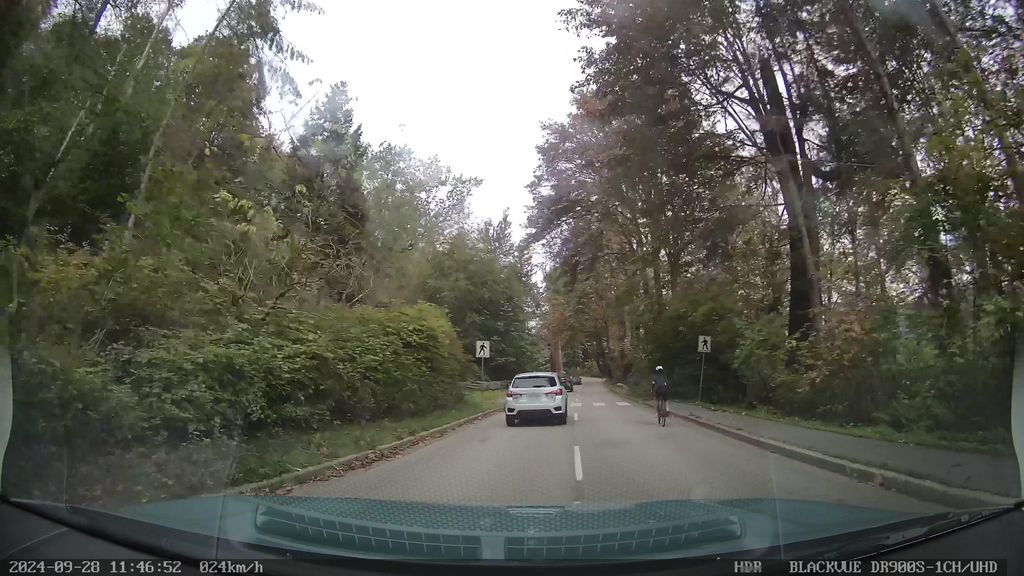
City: vancouver